Question: '''
self.propertyListWrapper = ttk.Frame(self.propertyMenu)
self.propertyListWrapper.pack( fill = tk.BOTH, expand = tk.YES )
self.propertyListCanvas = tk.Canvas(self.propertyListWrapper)
self.propertyListCanvas.pack( fill = tk.BOTH, expand = tk.YES, side = tk.LEFT )
self.propertyGrid = ttk.Frame(self.propertyListCanvas)
self.propertyListScrollbar = ttk.Scrollbar(self.propertyListWrapper)
self.propertyListScrollbar.config(command = self.propertyListCanvas.yview)
self.propertyListCanvas.config(yscrollcommand = self.propertyListScrollbar.set)
self.propertyListScrollbar.pack(side = tk.RIGHT, fill = tk.Y)
...
# where stuff is added to self.propertyGrid
...
self.propertyListCanvas.config( scrollregion = (0, 0, self.propertyGrid.winfo_width(), self.propertyGrid.winfo_height()))
self.propertyListCanvas.create_window((0,0), window = self.propertyGrid, anchor='nw')
'''
This is what is currently happening:

As you can see, the scrollbar doesn't have a bar. Not very useful.
What am I doing wrong?
Here's a simplified <URL> that duplicates the problem. 20 labels should be there, and you should be able to scroll through them, but the scrollbar doesn't appear.
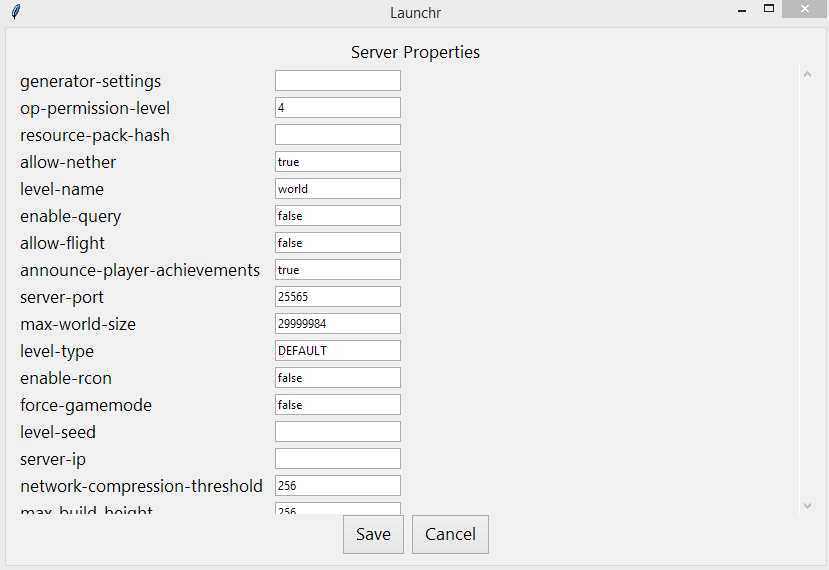
Answer: The default for 'pack' is to put something along the top edge. When you packed the canvas you're using the default, so it takes up the top of the gui, leaving blank space below. When you packed the scrollbar, you told it to go to the right, so it is at the right edge of the empty space below the canvas. If you want the scrollbar and canvas side-by-side, pack both on the right, or pack one on the right and one on the left.
The problem with your gist is that you're trying to get the width and height of the frame before it has been drawn. Since the frame hasn't been mapped to the screen (because you haven't added it to the canvas yet) it's width and height is 1 (one). You must make a widget visible before you can measure its width and height. That means to add it to a canvas or pack/place/grid it to a visible window and then wait for a screen repaint.